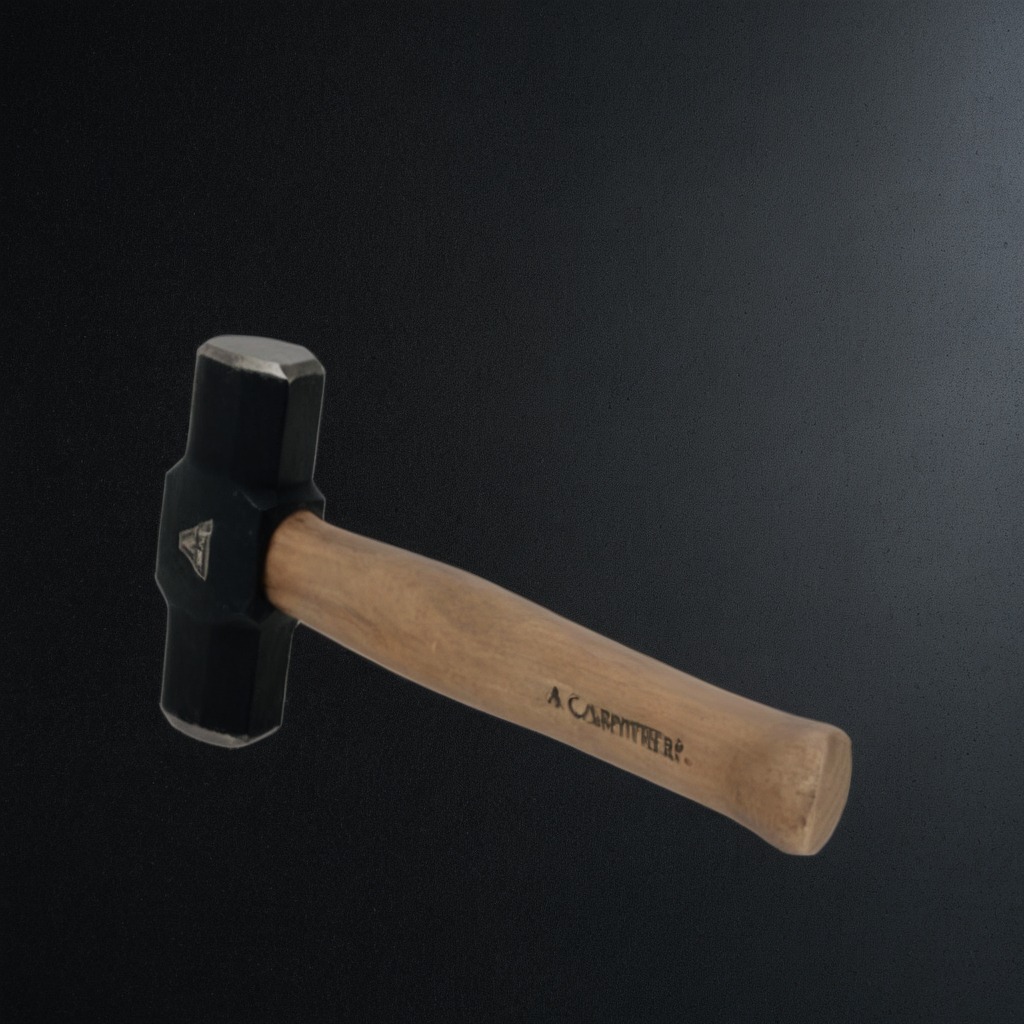
A hammer lies on the granite tabletop.